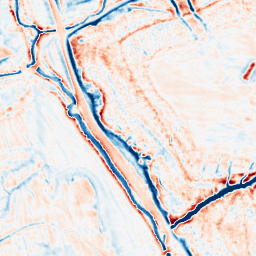
Category: multiscale
Decomposition family: dog_multiscale
Decomposition parameters: sigma_ratio: 1.6
n_scales: 4
base_sigma: 0.5
Upsampling method: bicubic
Upsampling parameters: scale: 2
Upsampling scale: 2